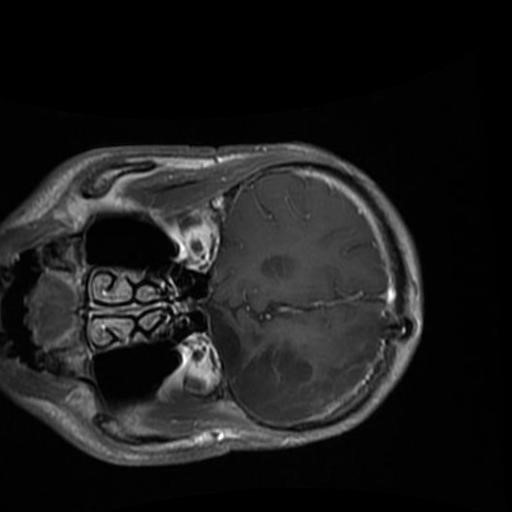
Label: brain_glioma